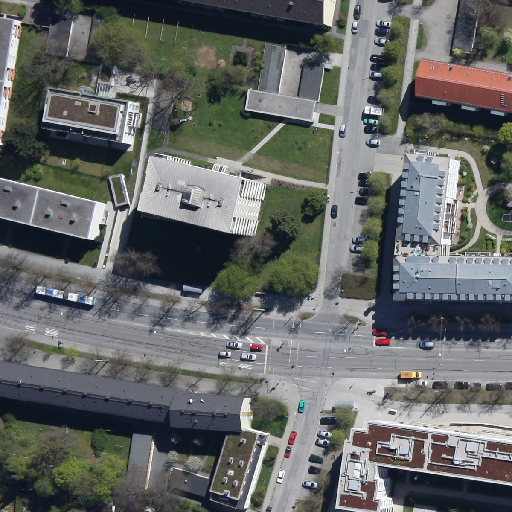
Referring expression: sidewalk